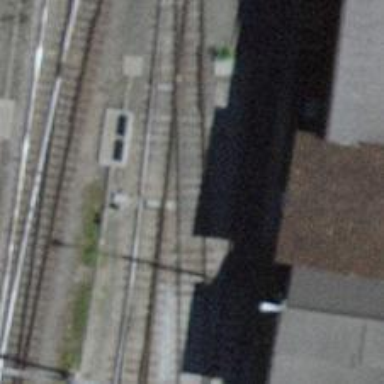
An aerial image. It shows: Single track railway in yard.